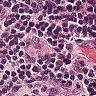
Metastatic tissue present: no